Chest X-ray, PA view. Patient: 47 years old, sex M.
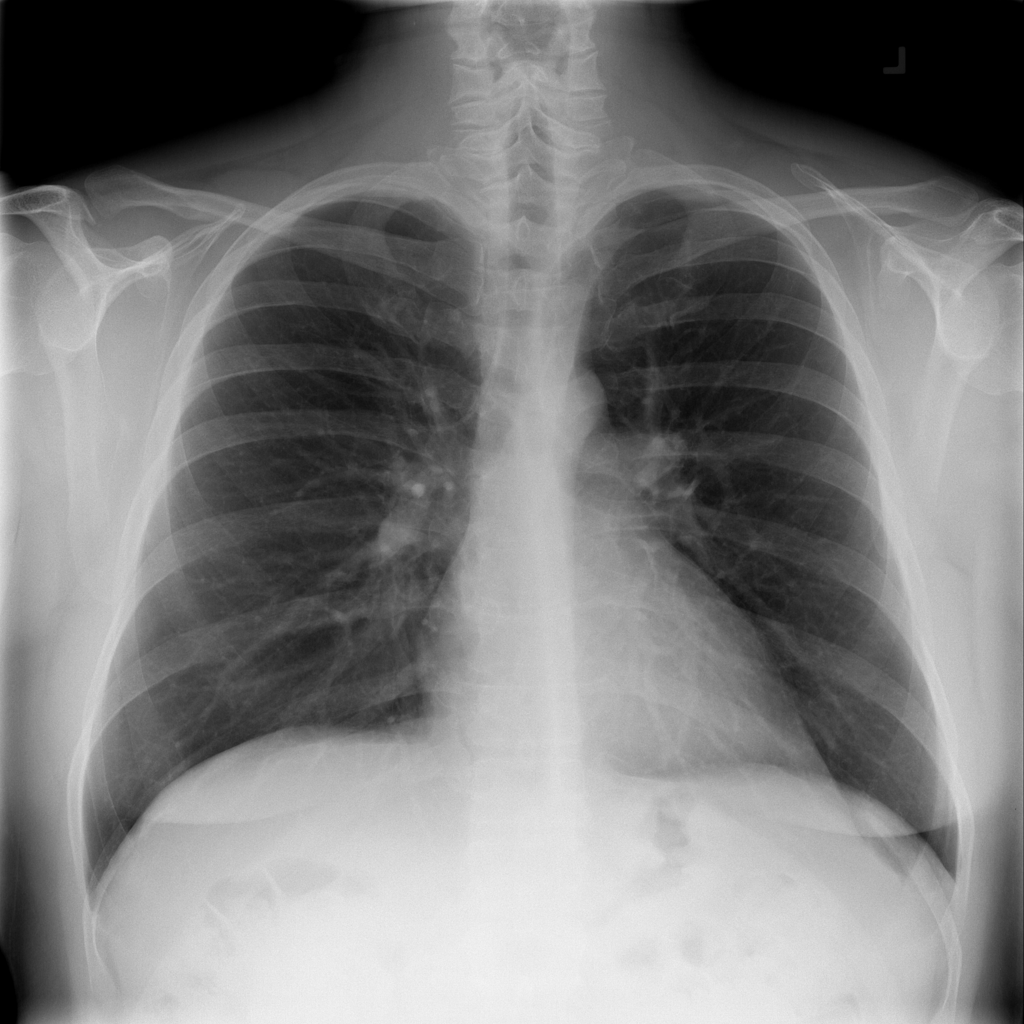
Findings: Nodule